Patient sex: M
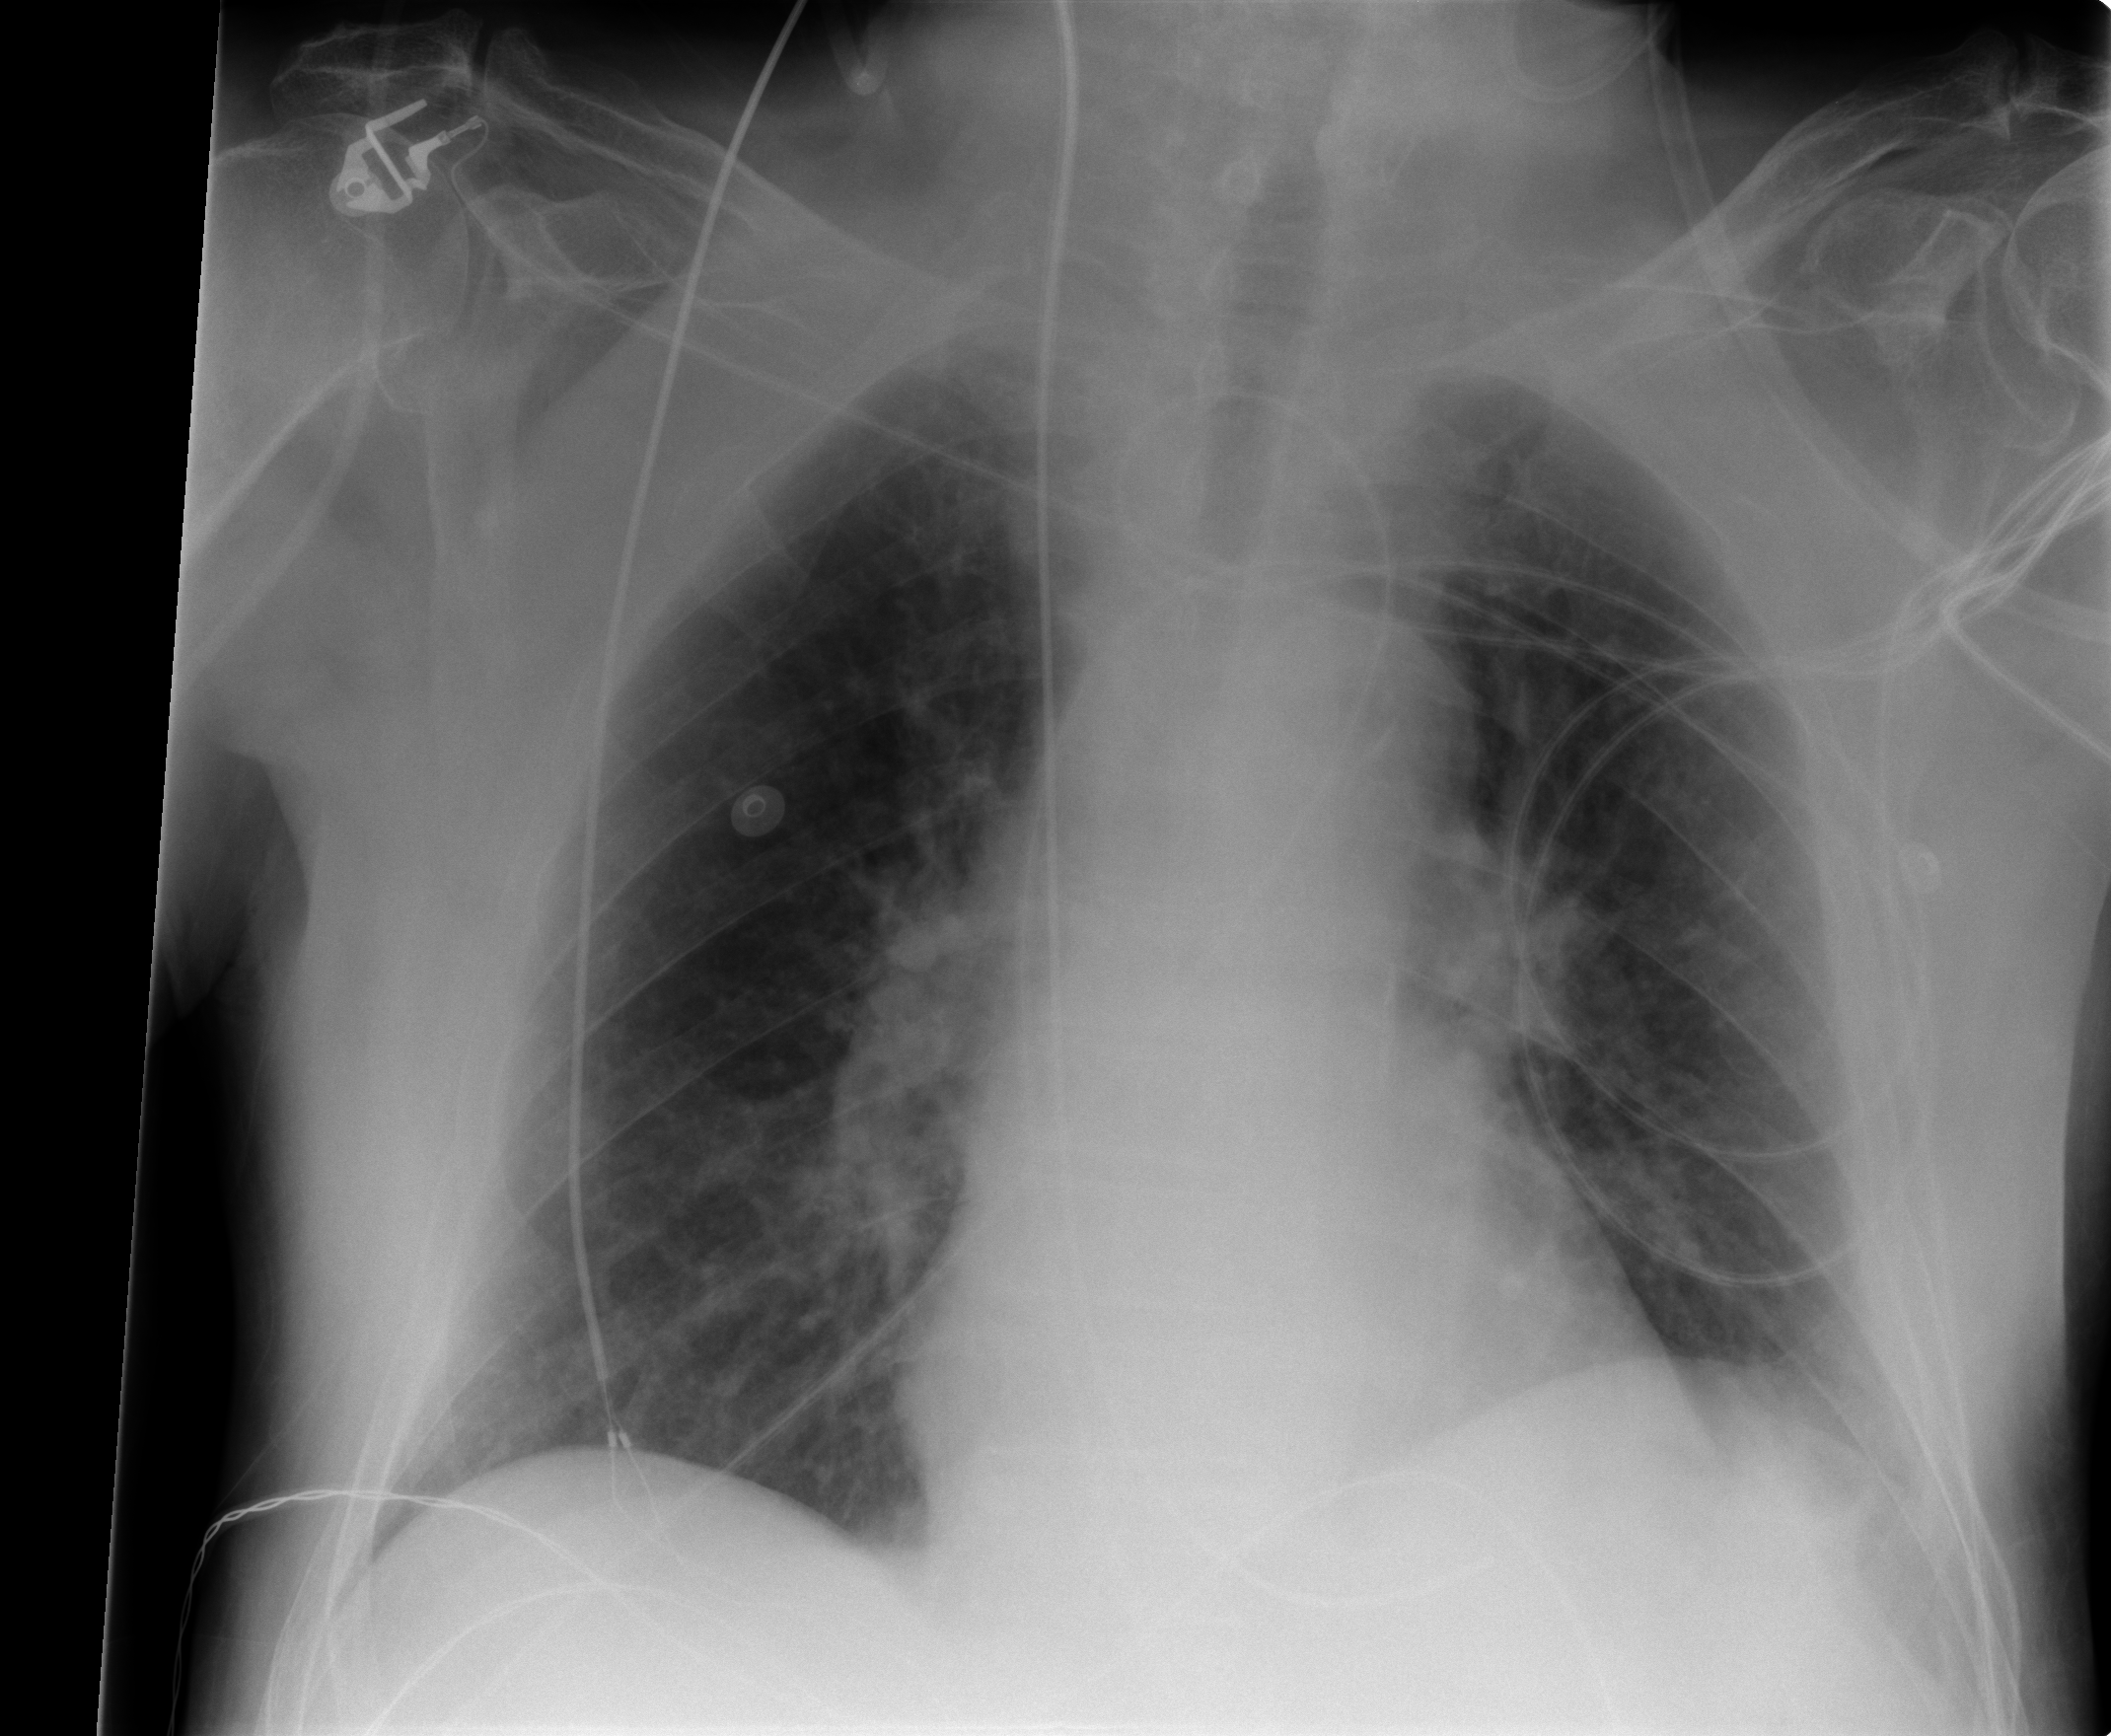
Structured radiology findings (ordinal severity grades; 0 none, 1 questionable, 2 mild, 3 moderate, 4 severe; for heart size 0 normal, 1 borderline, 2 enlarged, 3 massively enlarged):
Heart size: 0
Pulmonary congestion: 1
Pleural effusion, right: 0
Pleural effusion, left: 1
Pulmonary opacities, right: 0
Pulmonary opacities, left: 0
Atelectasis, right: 0
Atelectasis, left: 1